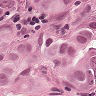
Metastatic tissue present: yes